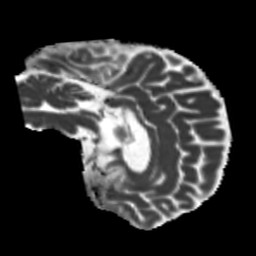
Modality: MD
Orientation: sagittal
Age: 47
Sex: male
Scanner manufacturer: siemens
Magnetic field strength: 3 T
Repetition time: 5.25 s
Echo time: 0.08 s